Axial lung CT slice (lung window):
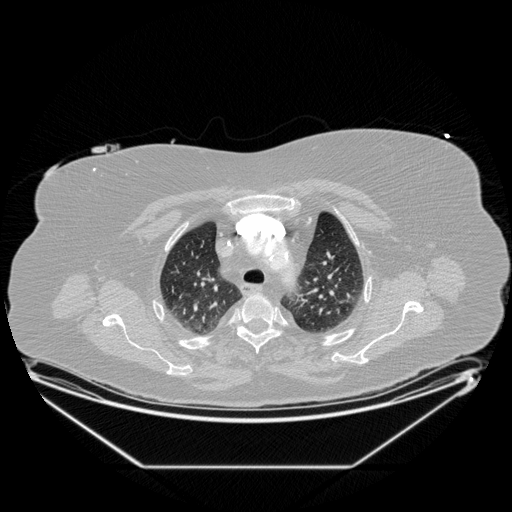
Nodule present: no